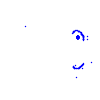
Particle: proton